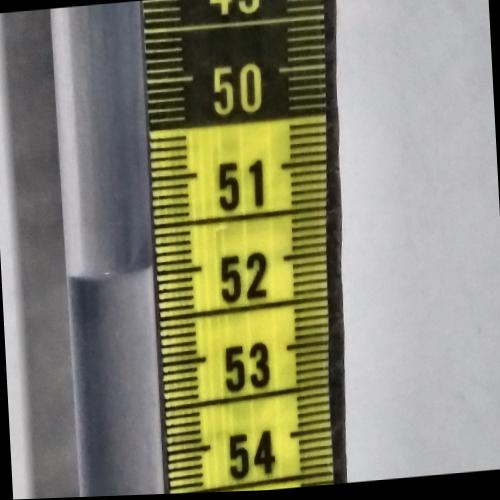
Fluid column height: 51.9 cm